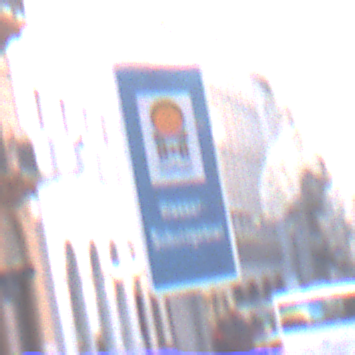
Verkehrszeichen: Wasserschutzgebiet
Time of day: SunriseSunset
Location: Outdoor (Urban)
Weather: PartlyCloudy
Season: NotSpecified
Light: Natural